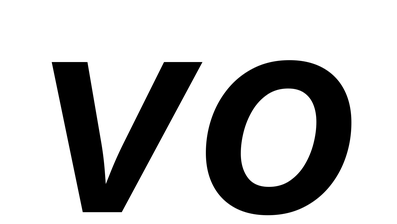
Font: Inter-Italic_SemiBold_Italic